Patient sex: F
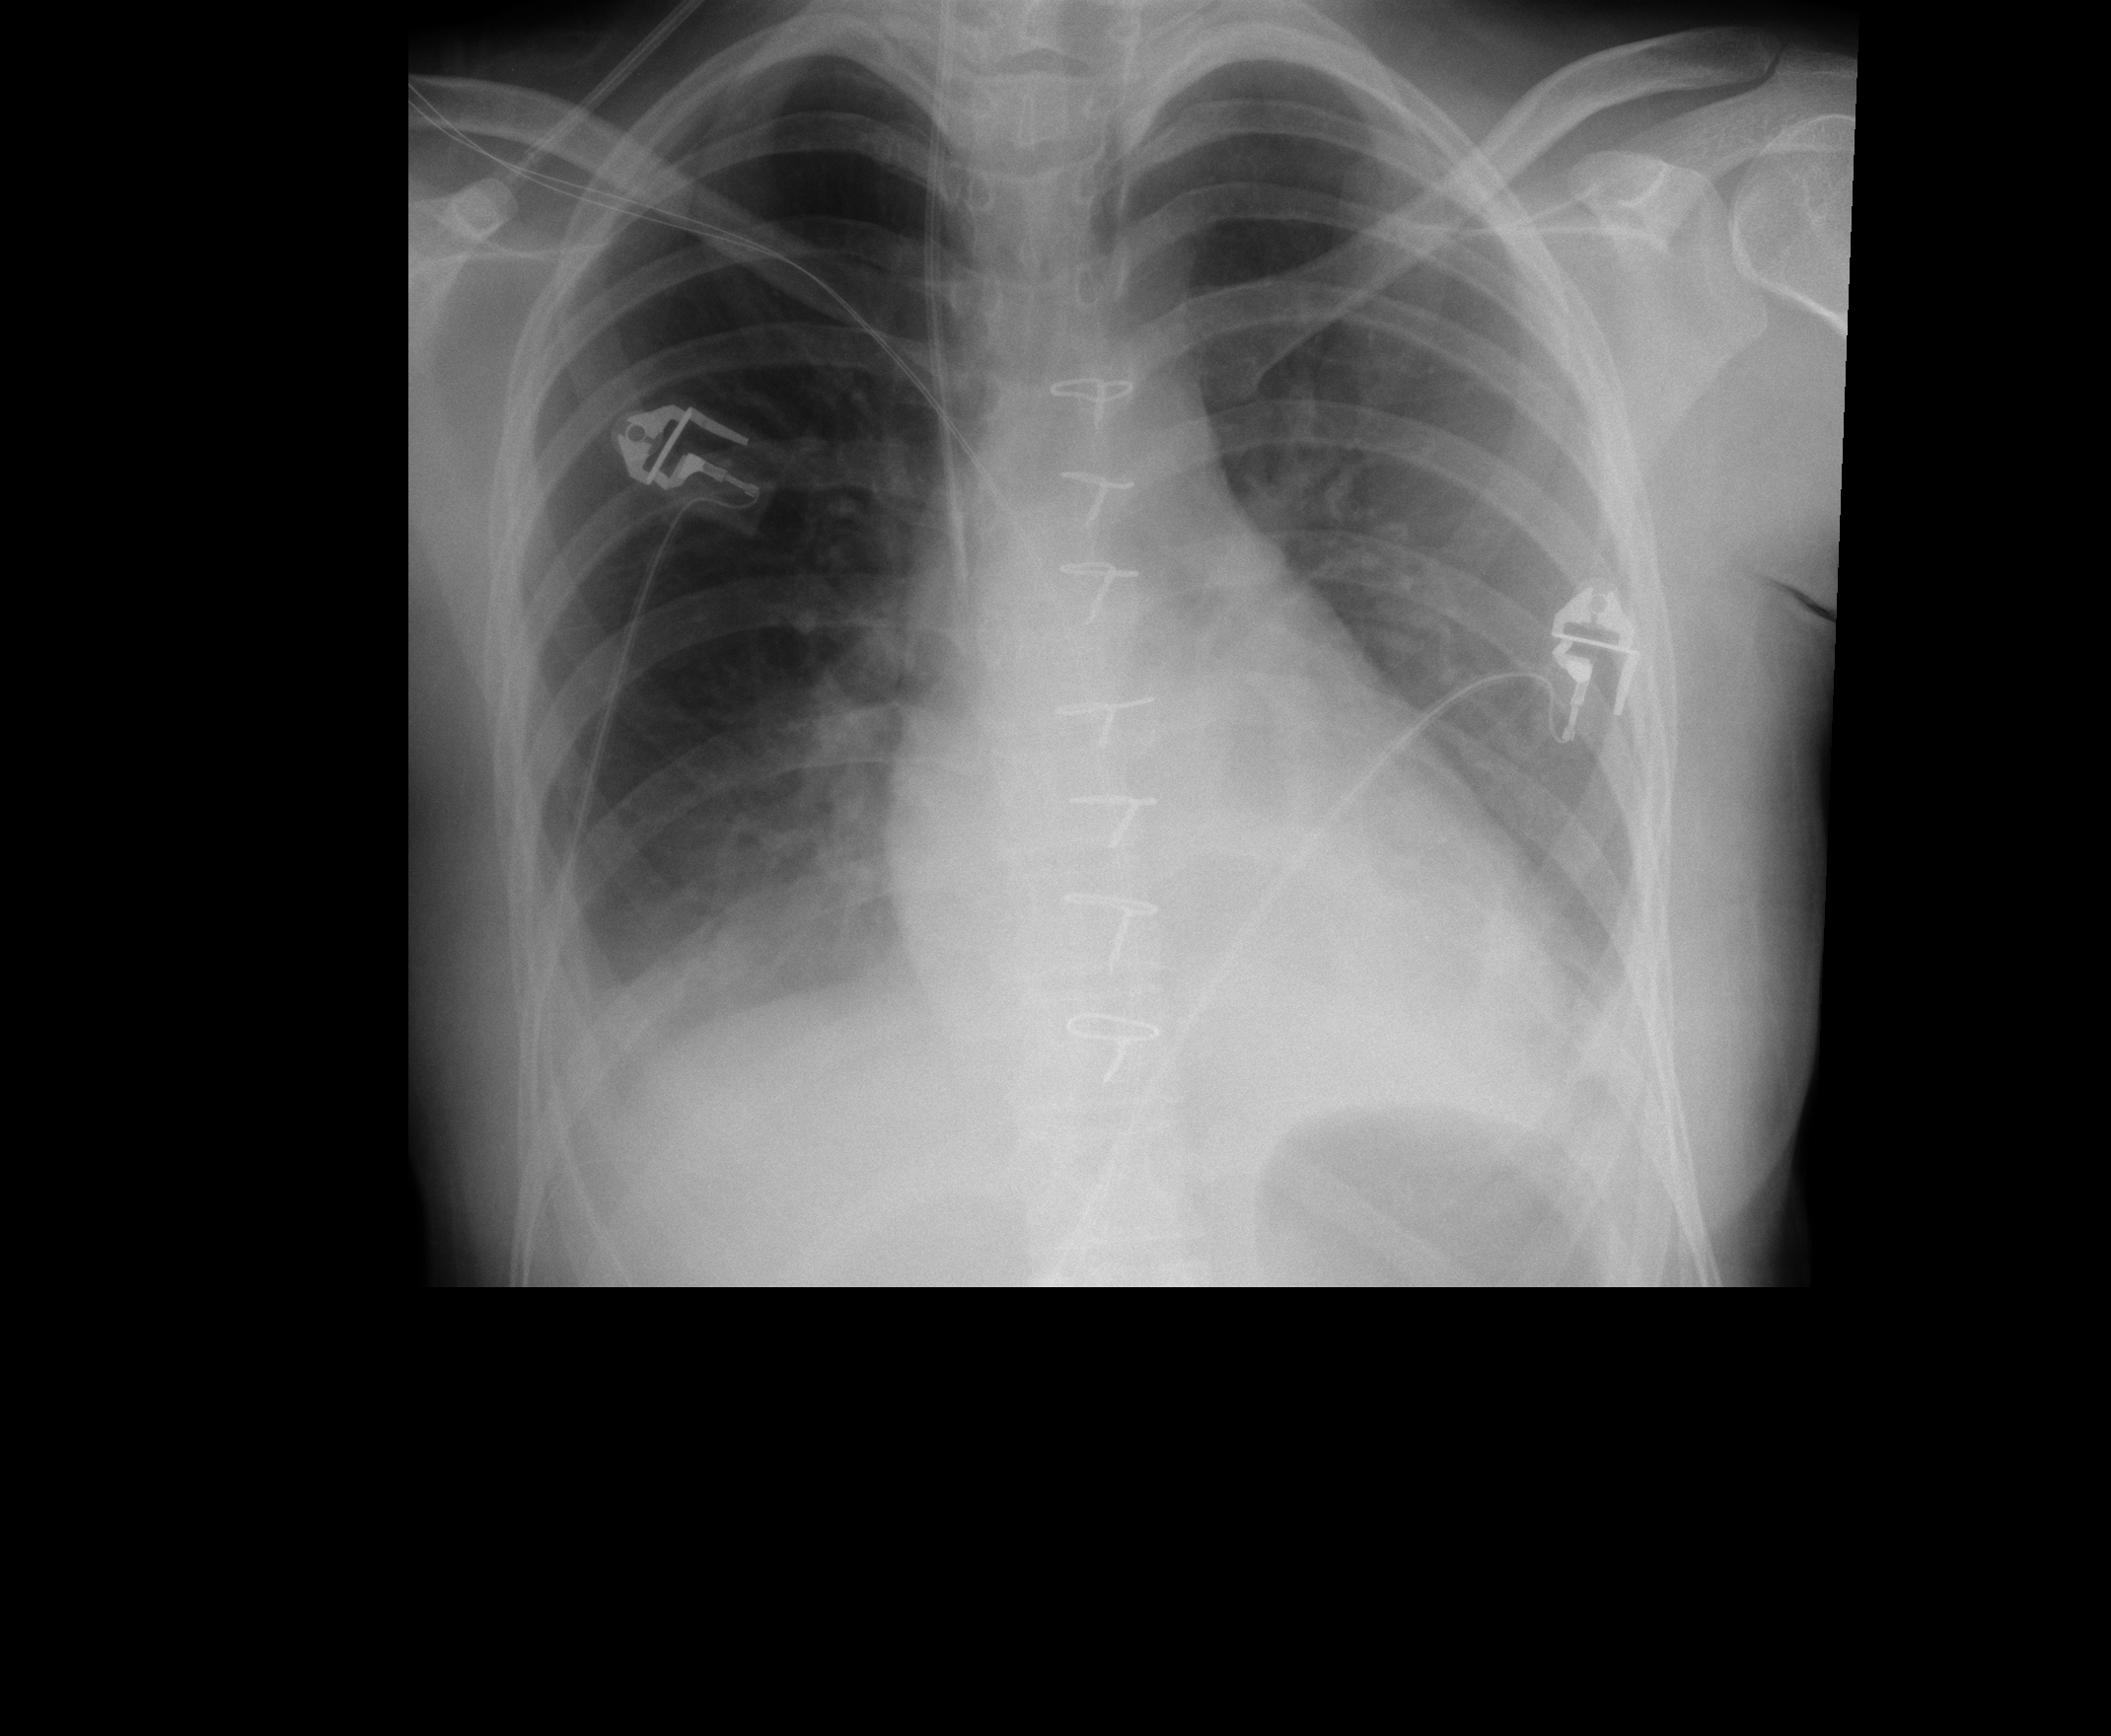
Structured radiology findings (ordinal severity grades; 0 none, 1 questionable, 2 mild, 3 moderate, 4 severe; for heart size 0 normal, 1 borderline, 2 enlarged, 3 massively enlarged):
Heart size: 0
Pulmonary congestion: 1
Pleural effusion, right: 2
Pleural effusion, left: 2
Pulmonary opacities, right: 0
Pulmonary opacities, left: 0
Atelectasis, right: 2
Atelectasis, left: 1